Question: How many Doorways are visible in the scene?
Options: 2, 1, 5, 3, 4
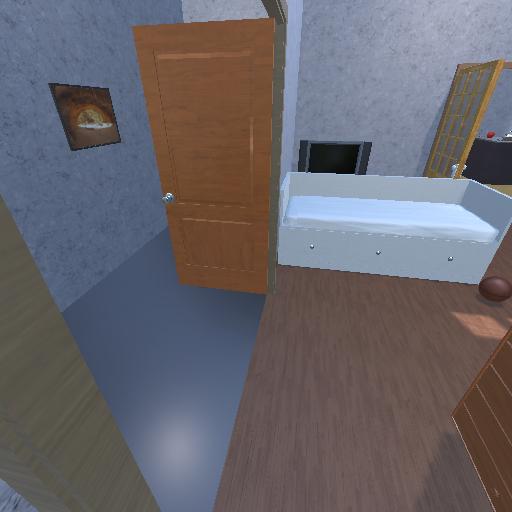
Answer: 2